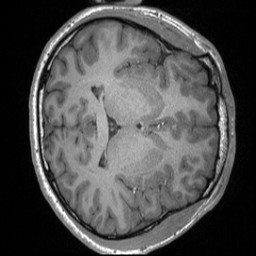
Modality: T1w
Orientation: axial